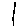
Label: line